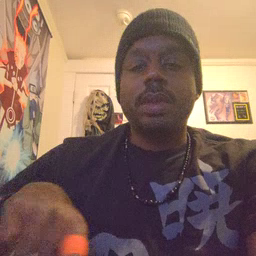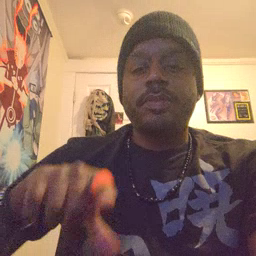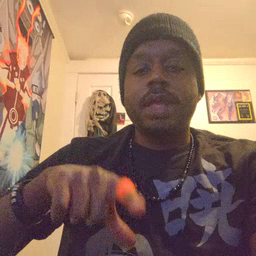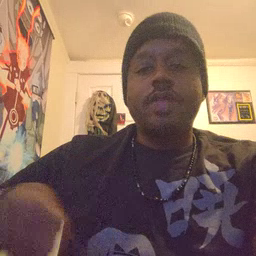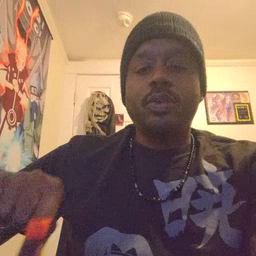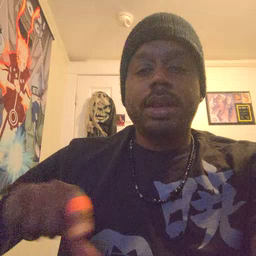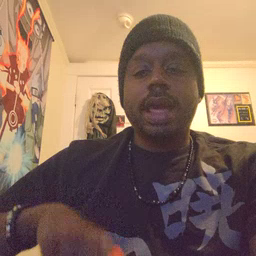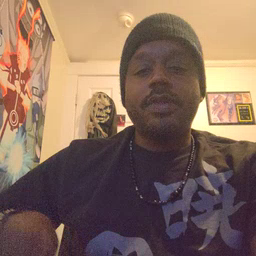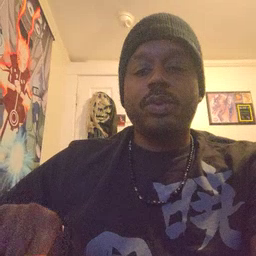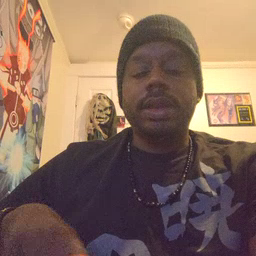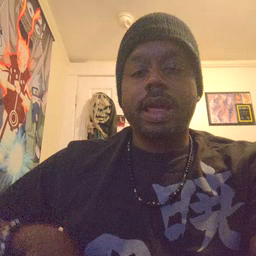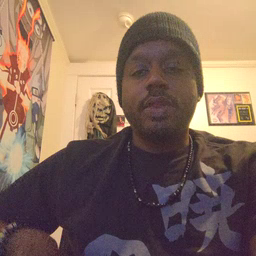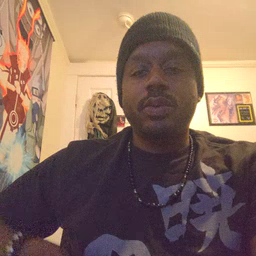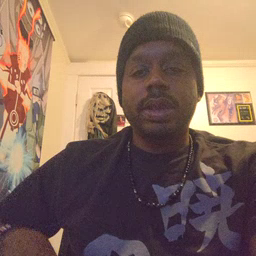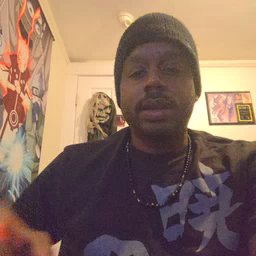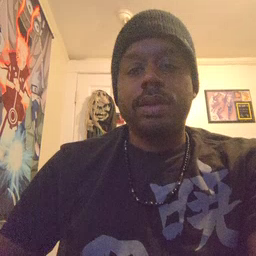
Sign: underwear